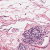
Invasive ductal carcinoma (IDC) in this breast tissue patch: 0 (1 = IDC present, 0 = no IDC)